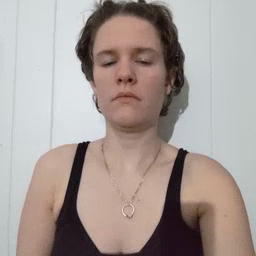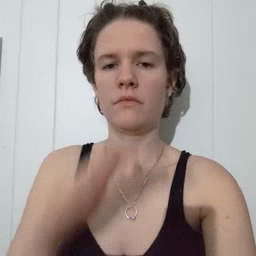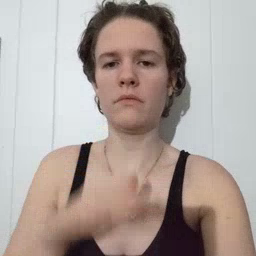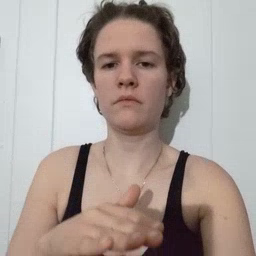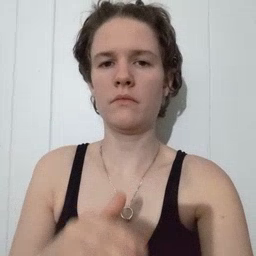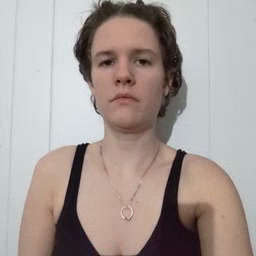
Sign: on